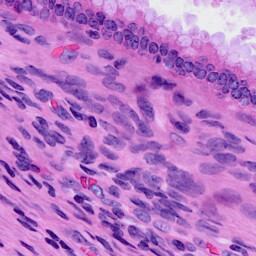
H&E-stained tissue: Cervix